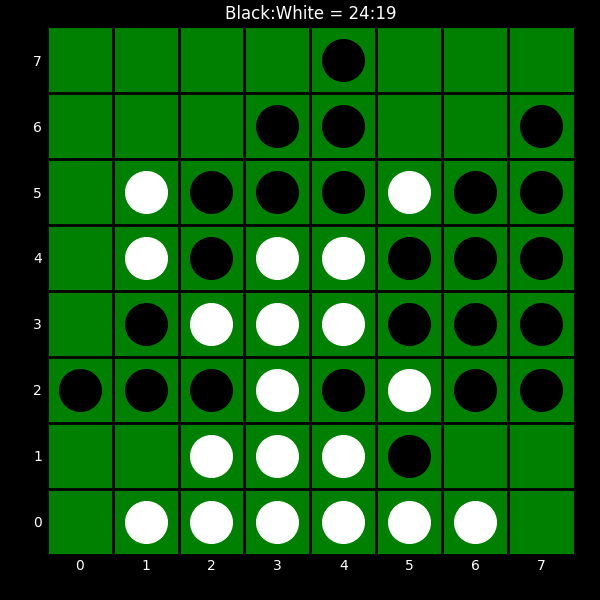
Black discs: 24
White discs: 19